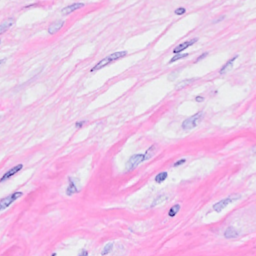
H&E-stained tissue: Breast